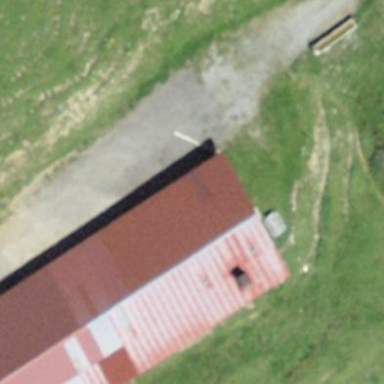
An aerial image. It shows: Farm auxiliary building.